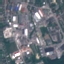
Label: Industrial